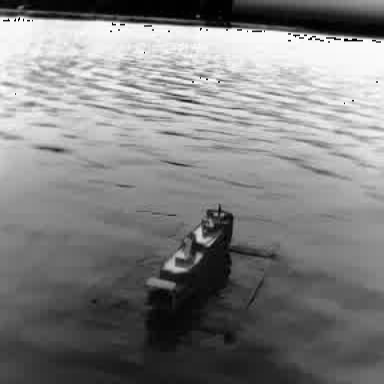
There is a container_ship in the infrared image.